Question: I am not getting how to design such a layput from interface builder.What i am planning is that :make two subviews in a single view
In one view put uitable view
and in another view put from and to labels and corresponding dropdownlists

i am not having any idea on how to do that.Can i do all above stuff in a single UItableView but how?
Thanks
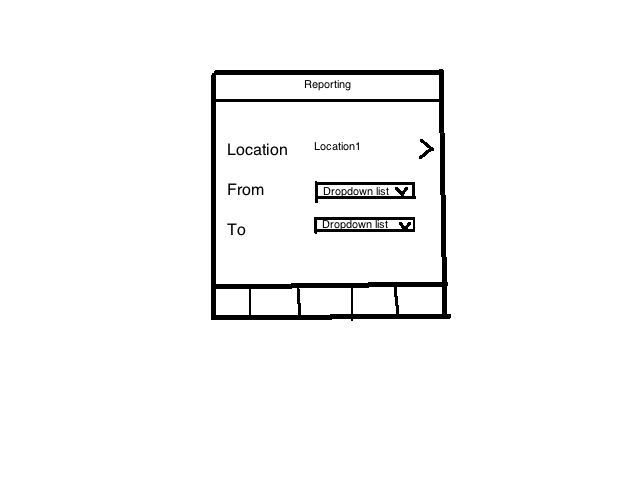
Answer: There is no drop downliss in iPhone, you will have to use UIPickerView class, called picker views, that use a spinning-wheel to show one or more sets of values.